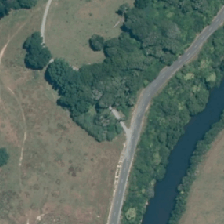
Land cover: deciduous_hardwood